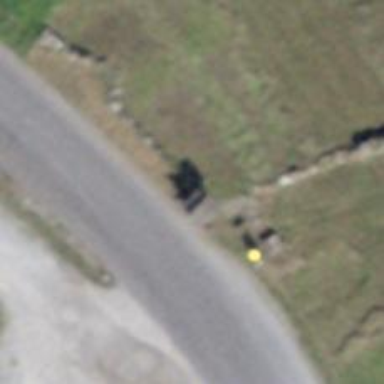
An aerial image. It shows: Bus stop with shelter.